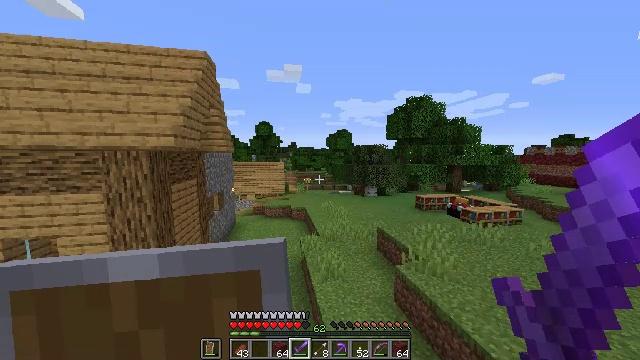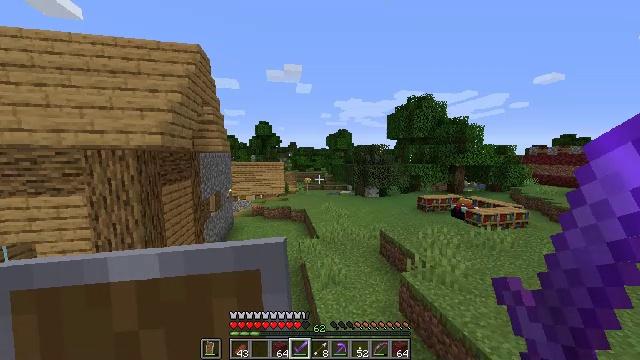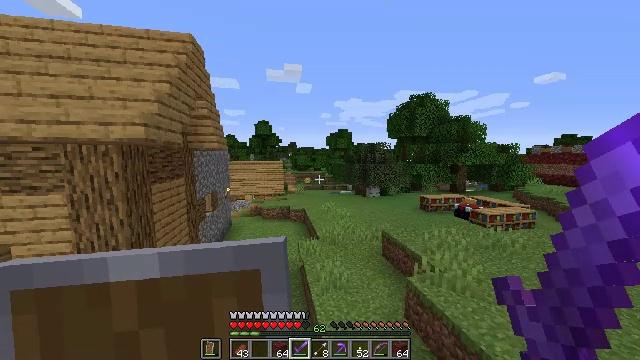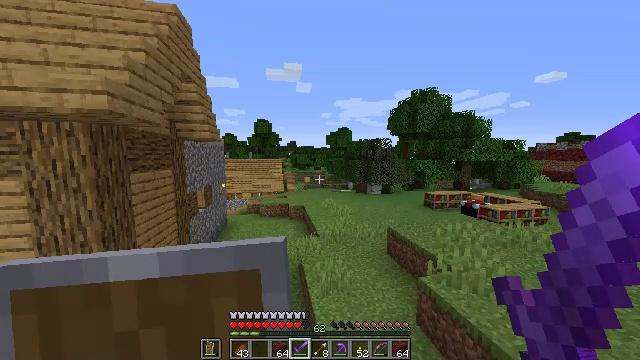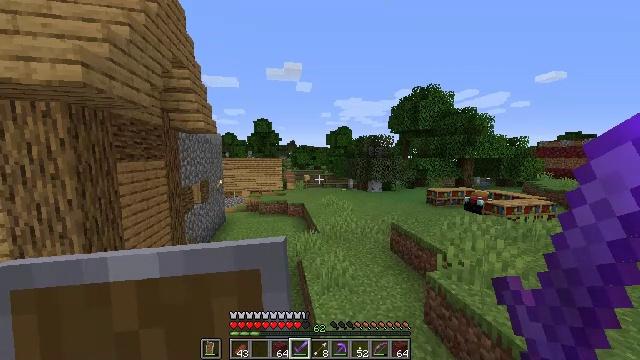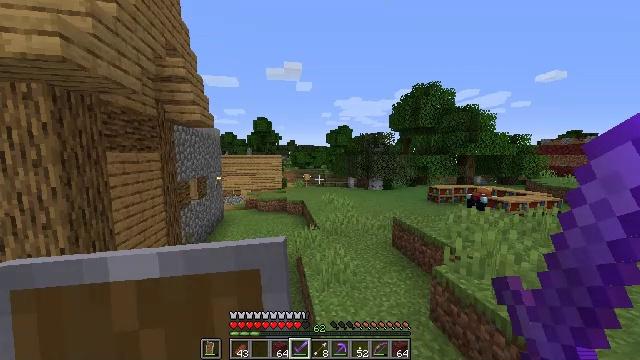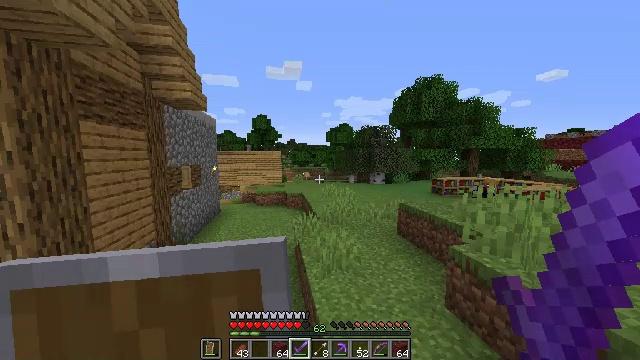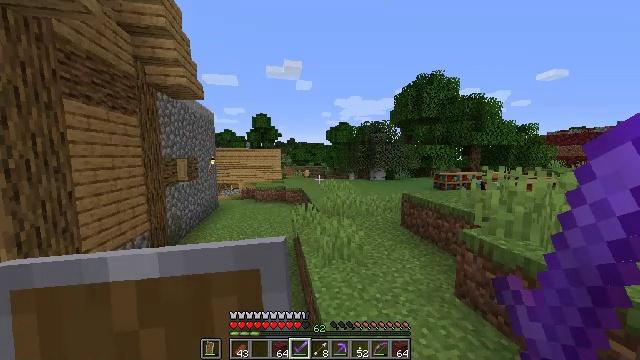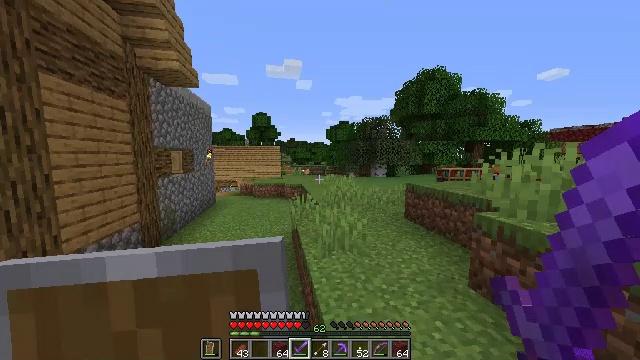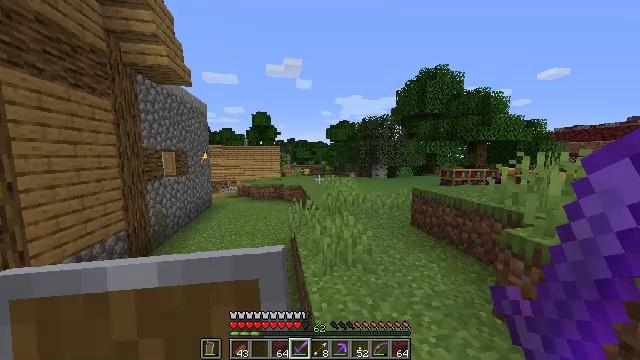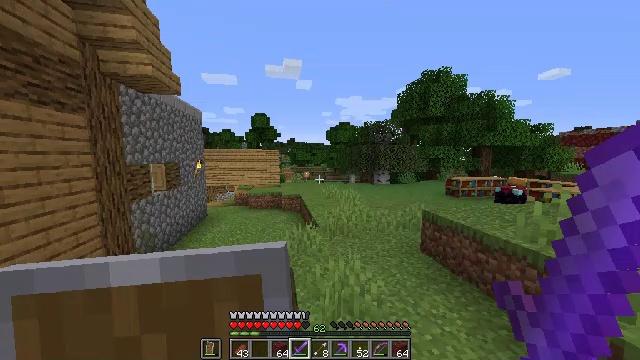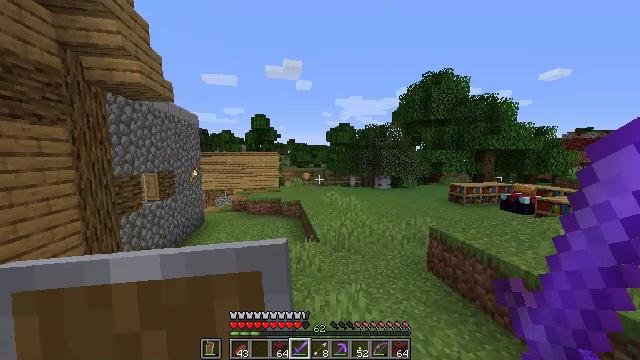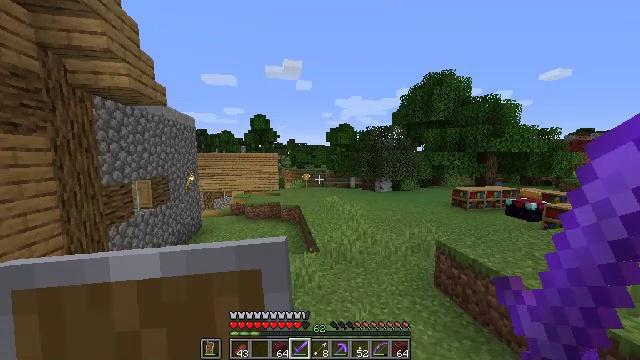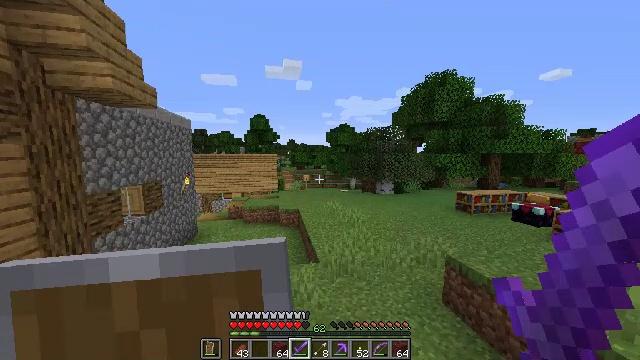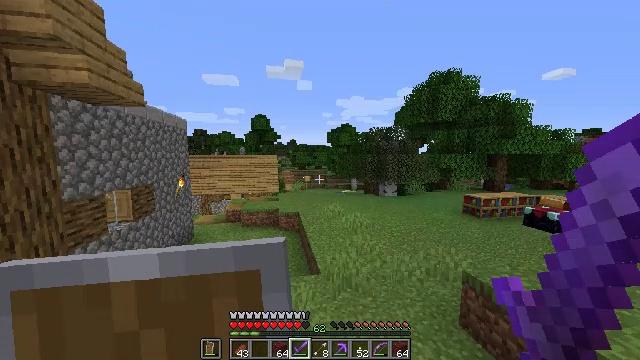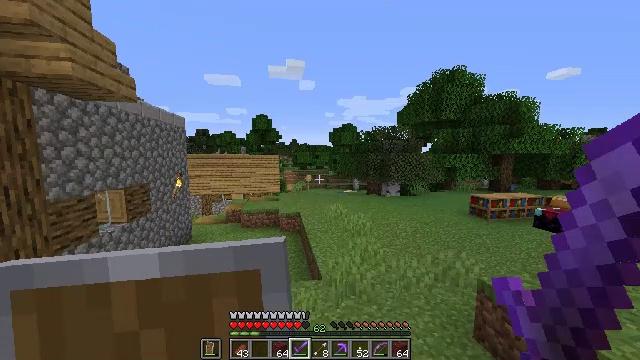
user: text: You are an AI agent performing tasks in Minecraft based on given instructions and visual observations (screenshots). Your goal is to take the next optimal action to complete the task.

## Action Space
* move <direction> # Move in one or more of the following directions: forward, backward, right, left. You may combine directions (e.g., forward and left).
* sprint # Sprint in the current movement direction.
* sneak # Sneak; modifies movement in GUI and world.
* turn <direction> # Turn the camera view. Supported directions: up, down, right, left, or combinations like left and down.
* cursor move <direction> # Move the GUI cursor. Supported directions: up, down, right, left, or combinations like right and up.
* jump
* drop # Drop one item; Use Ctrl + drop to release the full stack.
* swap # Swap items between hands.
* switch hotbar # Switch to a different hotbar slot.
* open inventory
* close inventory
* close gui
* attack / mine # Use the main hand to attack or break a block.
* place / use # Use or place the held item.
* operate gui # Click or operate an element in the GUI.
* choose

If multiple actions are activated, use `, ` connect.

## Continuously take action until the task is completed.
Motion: motion action
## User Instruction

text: Use a pickaxe to gather the ender chest.
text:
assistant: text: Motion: move forward, jump
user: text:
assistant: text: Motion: move forward, jump
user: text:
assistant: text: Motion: move forward, jump
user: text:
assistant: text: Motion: move forward, jump
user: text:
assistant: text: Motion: move forward, jump
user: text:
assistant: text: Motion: move forward, jump
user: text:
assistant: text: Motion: move forward, jump
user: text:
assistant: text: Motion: move forward, jump
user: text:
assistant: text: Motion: move forward, jump
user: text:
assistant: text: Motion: move forward, jump
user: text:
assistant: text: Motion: move forward, jump
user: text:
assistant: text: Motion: move forward, jump
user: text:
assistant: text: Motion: move forward, jump
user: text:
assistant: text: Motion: move forward, jump
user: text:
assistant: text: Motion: move forward, jump
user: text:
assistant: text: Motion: move forward, jump
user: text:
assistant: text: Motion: move forward, jump
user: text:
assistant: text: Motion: move forward, jump
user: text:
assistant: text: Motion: move forward, jump
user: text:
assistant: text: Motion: move forward, jump
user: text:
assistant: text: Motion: move forward, jump
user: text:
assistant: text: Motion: move forward, jump
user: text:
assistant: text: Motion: move forward, jump
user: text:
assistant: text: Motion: move forward, jump
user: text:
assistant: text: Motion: move forward, jump
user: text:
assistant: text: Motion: move forward, jump
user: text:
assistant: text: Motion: move forward, jump
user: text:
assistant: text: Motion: move forward, jump
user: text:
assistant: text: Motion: move forward, jump
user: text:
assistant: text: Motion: move forward, jump